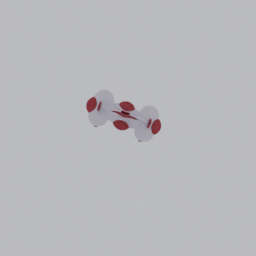
Label: furniture